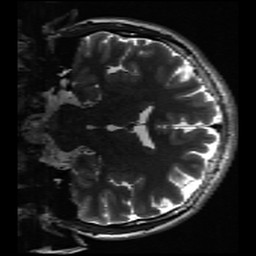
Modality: inplaneT2
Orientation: coronal